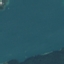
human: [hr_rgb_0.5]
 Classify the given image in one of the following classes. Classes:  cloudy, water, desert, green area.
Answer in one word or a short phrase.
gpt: water